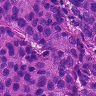
Metastatic tissue present: yes